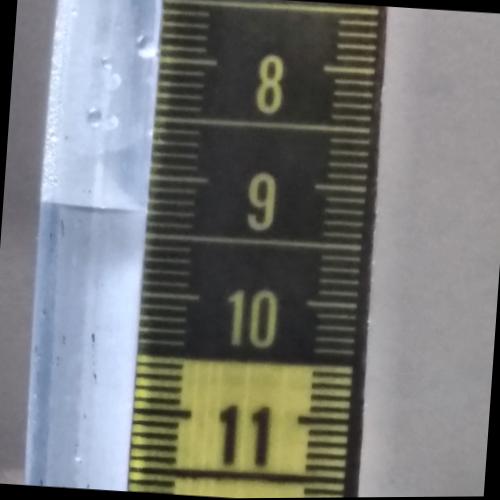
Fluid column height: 9.3 cm